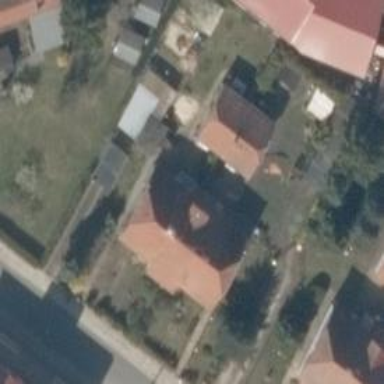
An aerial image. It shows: Detached building.